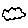
Label: cloud